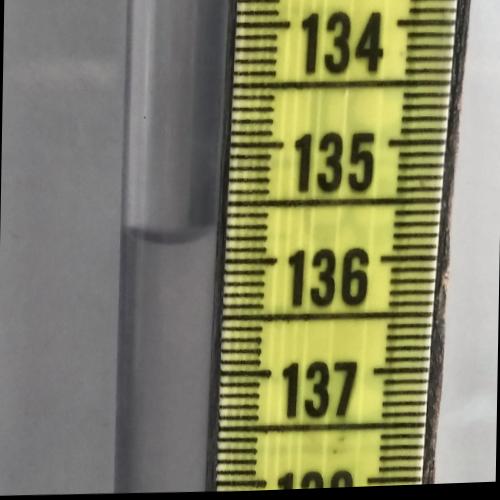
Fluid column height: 135.8 cm